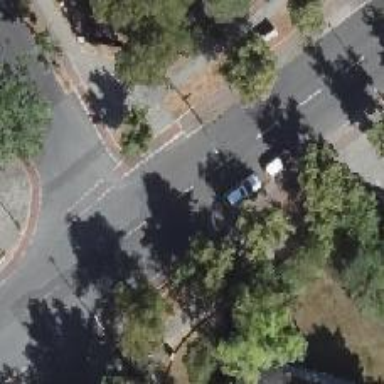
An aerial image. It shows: Secondary road with asphalt surface. There are separate sidewalks on both sides and lane for cyclists on both sides.